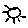
Label: sun